Interaction volume radius: 5 \u00c5
Interaction volume height: 25 \u00c5
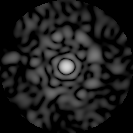
Disorder parameter: 0.8435